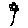
Label: flower